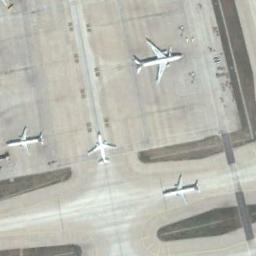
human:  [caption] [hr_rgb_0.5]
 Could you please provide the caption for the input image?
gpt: Four planes are parked on the runway .

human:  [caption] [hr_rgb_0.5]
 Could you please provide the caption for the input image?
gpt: Two planes were parked in their respective positions, And the other two were moving .

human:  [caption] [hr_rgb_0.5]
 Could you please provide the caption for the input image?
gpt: Two tail-to-tail big planes parked on the airport and two passing plane on the runway .

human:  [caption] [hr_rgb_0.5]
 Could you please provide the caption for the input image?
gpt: There are many planes of different sizes in a clearing .

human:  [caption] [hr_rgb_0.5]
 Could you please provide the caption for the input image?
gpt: Four planes are in the parking lot .